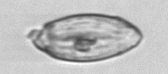
Label: Katodinium_or_Torodinium